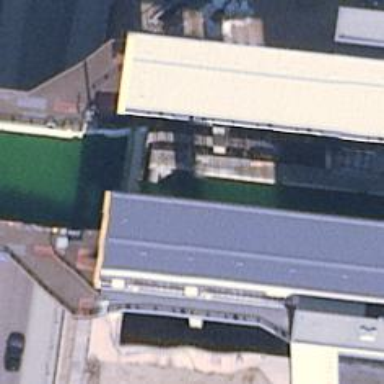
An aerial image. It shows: Lock gate on waterway.